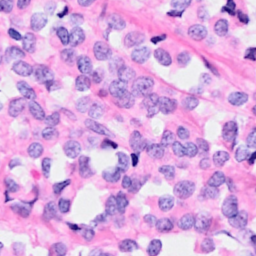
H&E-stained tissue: Breast